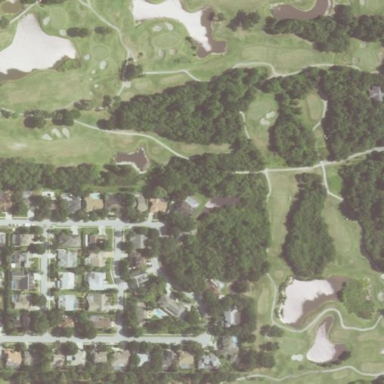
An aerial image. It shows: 18-hole golf course.